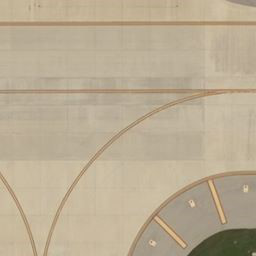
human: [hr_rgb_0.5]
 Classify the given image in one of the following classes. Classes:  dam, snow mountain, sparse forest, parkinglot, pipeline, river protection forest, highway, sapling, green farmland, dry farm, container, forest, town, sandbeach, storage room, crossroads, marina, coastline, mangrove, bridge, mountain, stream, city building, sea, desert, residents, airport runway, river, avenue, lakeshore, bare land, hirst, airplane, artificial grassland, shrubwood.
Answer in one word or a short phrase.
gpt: airport runway